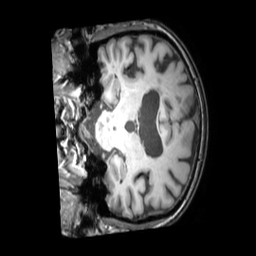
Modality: T1w
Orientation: coronal
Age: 69
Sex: male
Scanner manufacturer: philips
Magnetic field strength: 3 T
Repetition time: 0.009893 s
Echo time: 0.004604 s